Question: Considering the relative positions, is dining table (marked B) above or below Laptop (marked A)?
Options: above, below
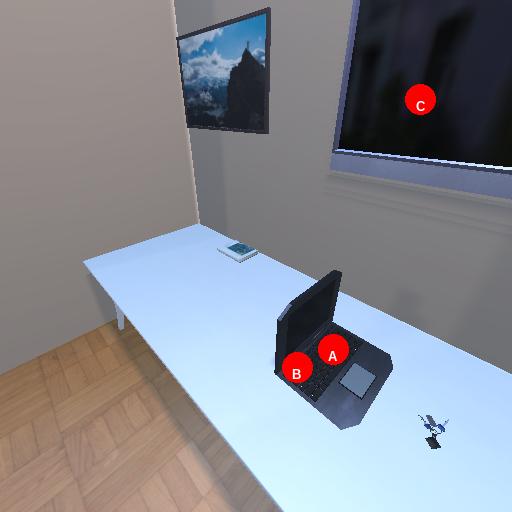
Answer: above